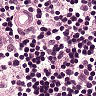
Metastatic tissue present: no